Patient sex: M
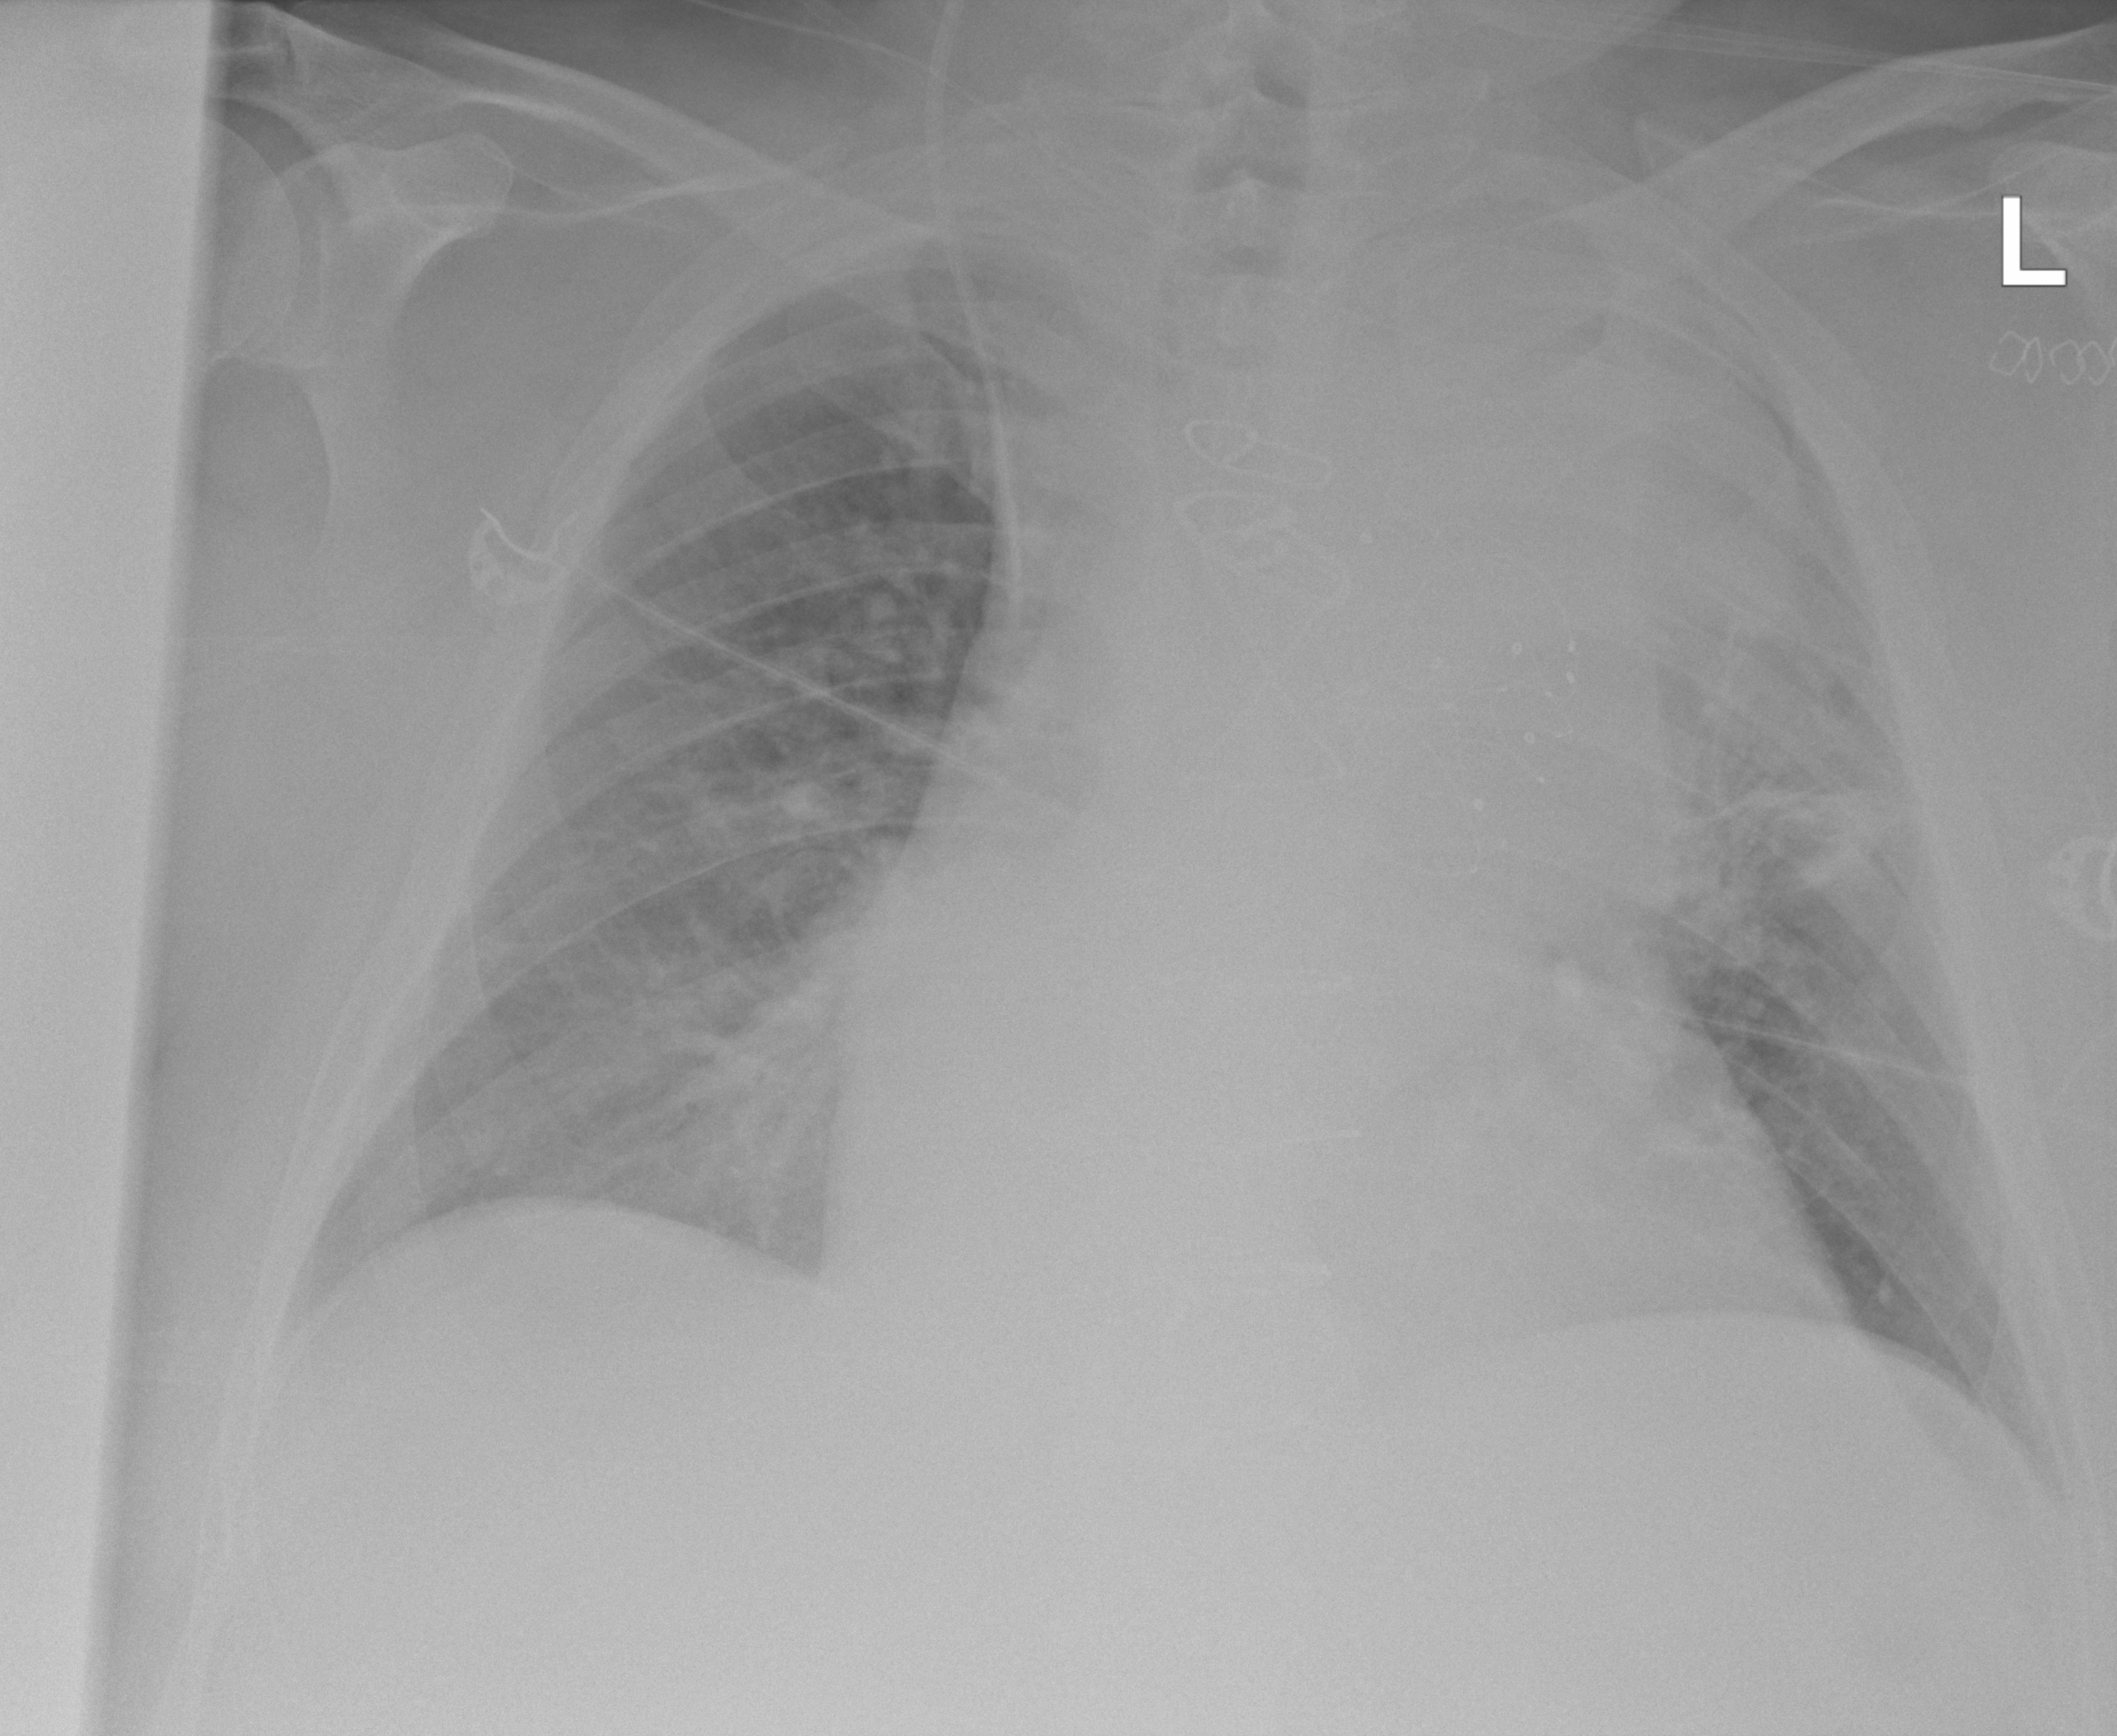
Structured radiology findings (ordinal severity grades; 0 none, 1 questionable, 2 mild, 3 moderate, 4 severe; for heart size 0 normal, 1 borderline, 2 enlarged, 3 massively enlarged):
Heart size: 1
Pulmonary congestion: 2
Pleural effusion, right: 0
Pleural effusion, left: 0
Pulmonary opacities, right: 1
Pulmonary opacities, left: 2
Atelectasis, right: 2
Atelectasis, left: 3